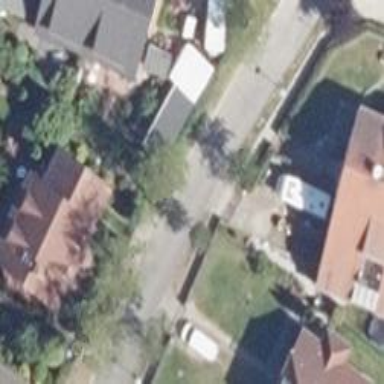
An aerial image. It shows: Asphalt road in residential area.